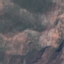
Label: HerbaceousVegetation